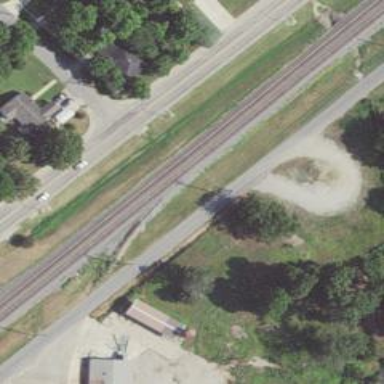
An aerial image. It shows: Rail spur service.